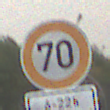
Verkehrszeichen: Geschwindigkeit70
Zusatzzeichen unten: ZeitangabenMitBeschraenkungAufWochentage4
Umgebung: Outdoor, Suburban
Tageszeit: MorningAfternoon
Wetter: Overcast
Licht: Natural
Jahreszeit: NotSpecified
Kontrast: LowContrast